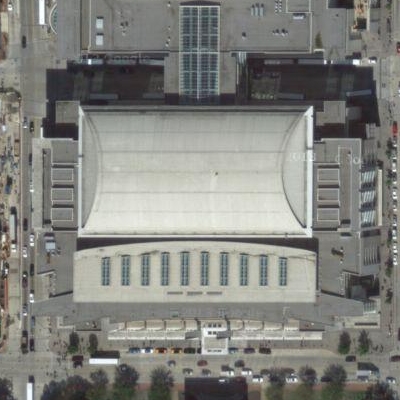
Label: Industry